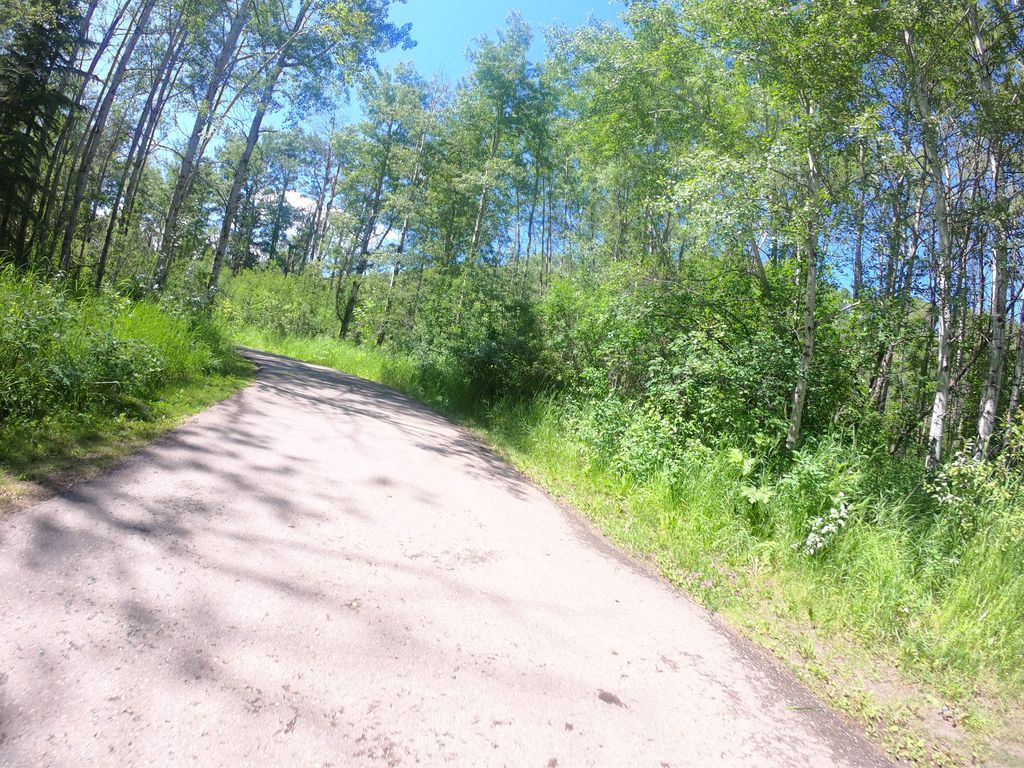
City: calgary